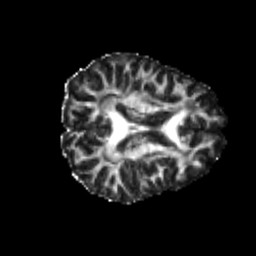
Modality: FA
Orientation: axial
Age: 26
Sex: male
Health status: healthy
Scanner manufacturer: philips
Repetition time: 7.389 s
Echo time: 0.08599 s